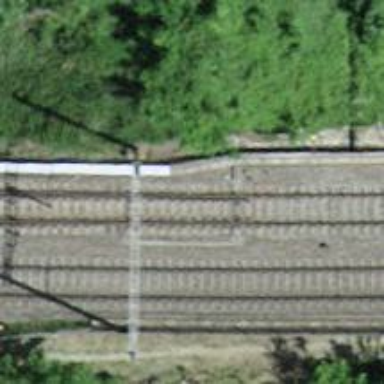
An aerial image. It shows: Railway switch with the turnout side on the left.